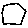
Label: hexagon